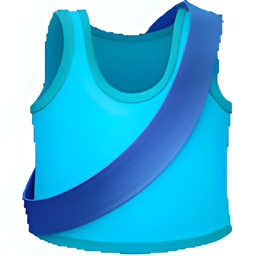
Name: running shirt with sash
Emoji: 🎽
Group: Activities
Sub-group: sport